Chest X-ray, AP view. Patient: 43 years old, sex F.
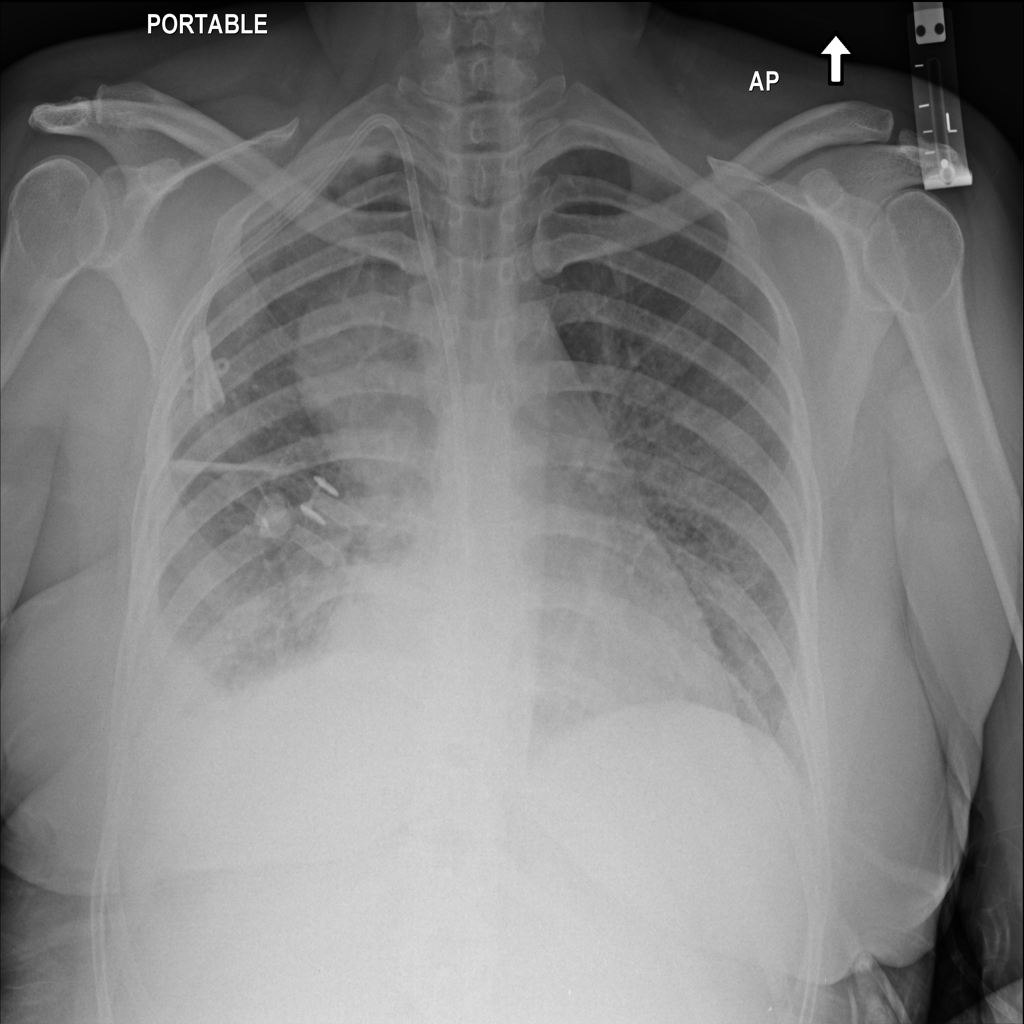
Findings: Mass